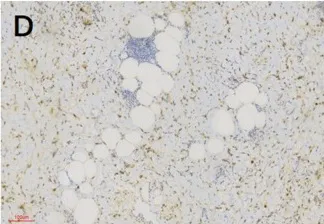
(D) Spindle cells and adipocytes in mural nodules expressed MDM2.
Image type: pathology (immunostaining)